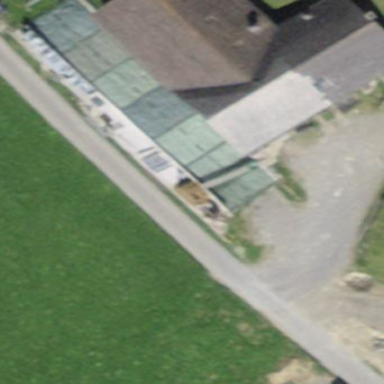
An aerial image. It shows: Barn.